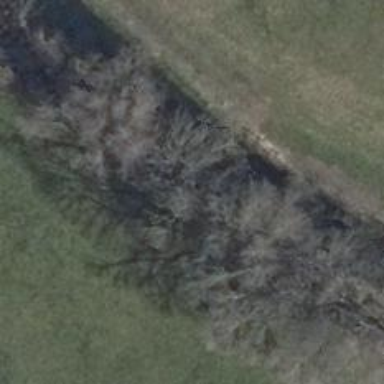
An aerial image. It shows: Row of trees in natural setting.